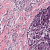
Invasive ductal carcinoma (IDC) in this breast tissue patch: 1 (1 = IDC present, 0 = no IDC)